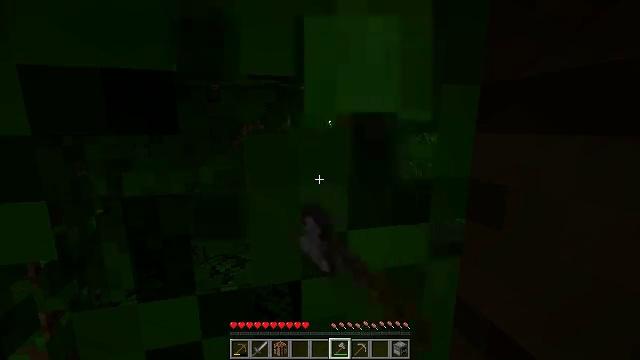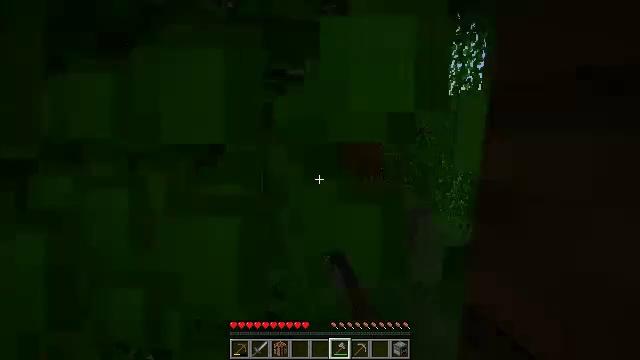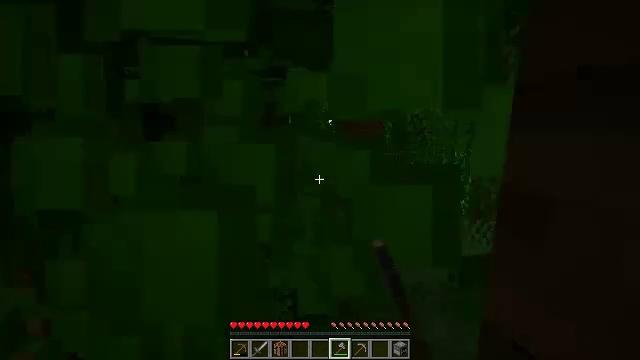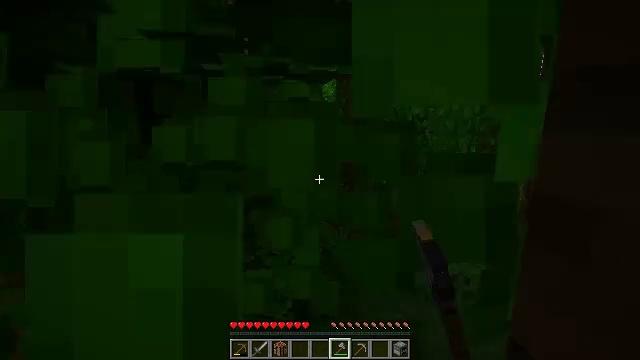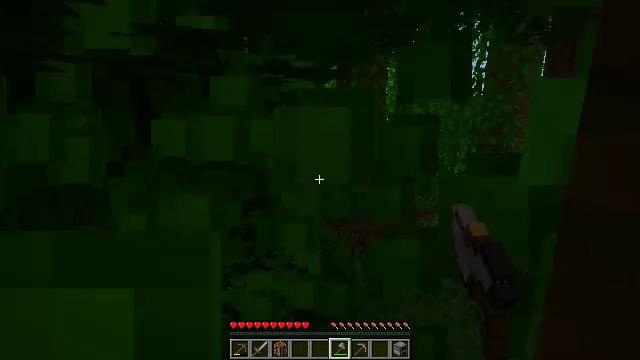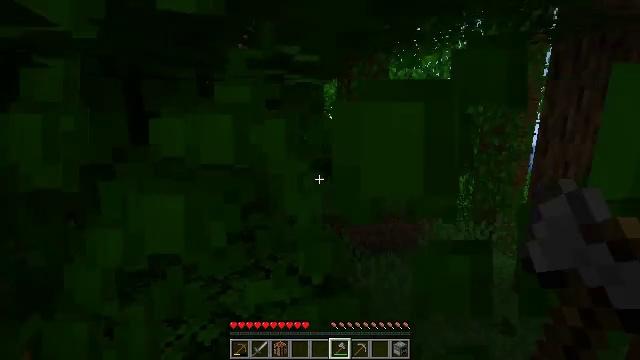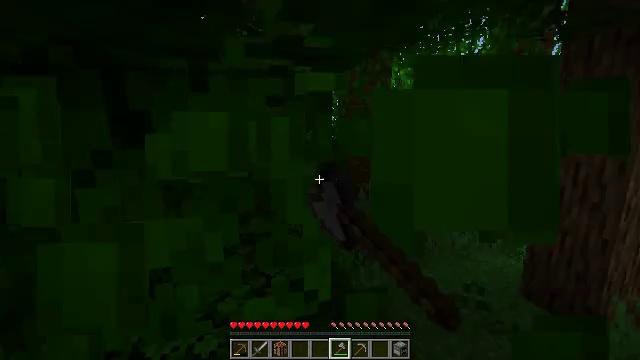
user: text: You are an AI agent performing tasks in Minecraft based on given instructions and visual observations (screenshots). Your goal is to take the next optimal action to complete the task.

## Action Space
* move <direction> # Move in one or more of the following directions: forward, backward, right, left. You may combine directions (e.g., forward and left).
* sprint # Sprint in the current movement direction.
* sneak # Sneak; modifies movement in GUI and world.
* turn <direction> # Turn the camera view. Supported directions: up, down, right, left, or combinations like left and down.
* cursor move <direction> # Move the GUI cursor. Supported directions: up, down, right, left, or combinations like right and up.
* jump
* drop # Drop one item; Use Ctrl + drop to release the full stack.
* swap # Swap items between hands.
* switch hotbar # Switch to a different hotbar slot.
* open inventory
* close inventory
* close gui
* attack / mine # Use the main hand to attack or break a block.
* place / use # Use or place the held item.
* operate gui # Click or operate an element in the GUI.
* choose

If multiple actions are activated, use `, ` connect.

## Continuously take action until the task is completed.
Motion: motion action
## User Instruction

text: Collect jungle leaves by breaking them.
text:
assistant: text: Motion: move forward, sprint, attack / mine, jump
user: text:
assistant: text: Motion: move forward, sprint, attack / mine, jump
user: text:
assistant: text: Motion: move forward, sprint, attack / mine, jump
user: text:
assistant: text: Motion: move forward, sprint, attack / mine, jump
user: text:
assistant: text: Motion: move forward, sprint, attack / mine, jump
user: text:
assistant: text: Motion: move forward, sprint, attack / mine, jump
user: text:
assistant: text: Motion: sprint, attack / mine, jump